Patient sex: F
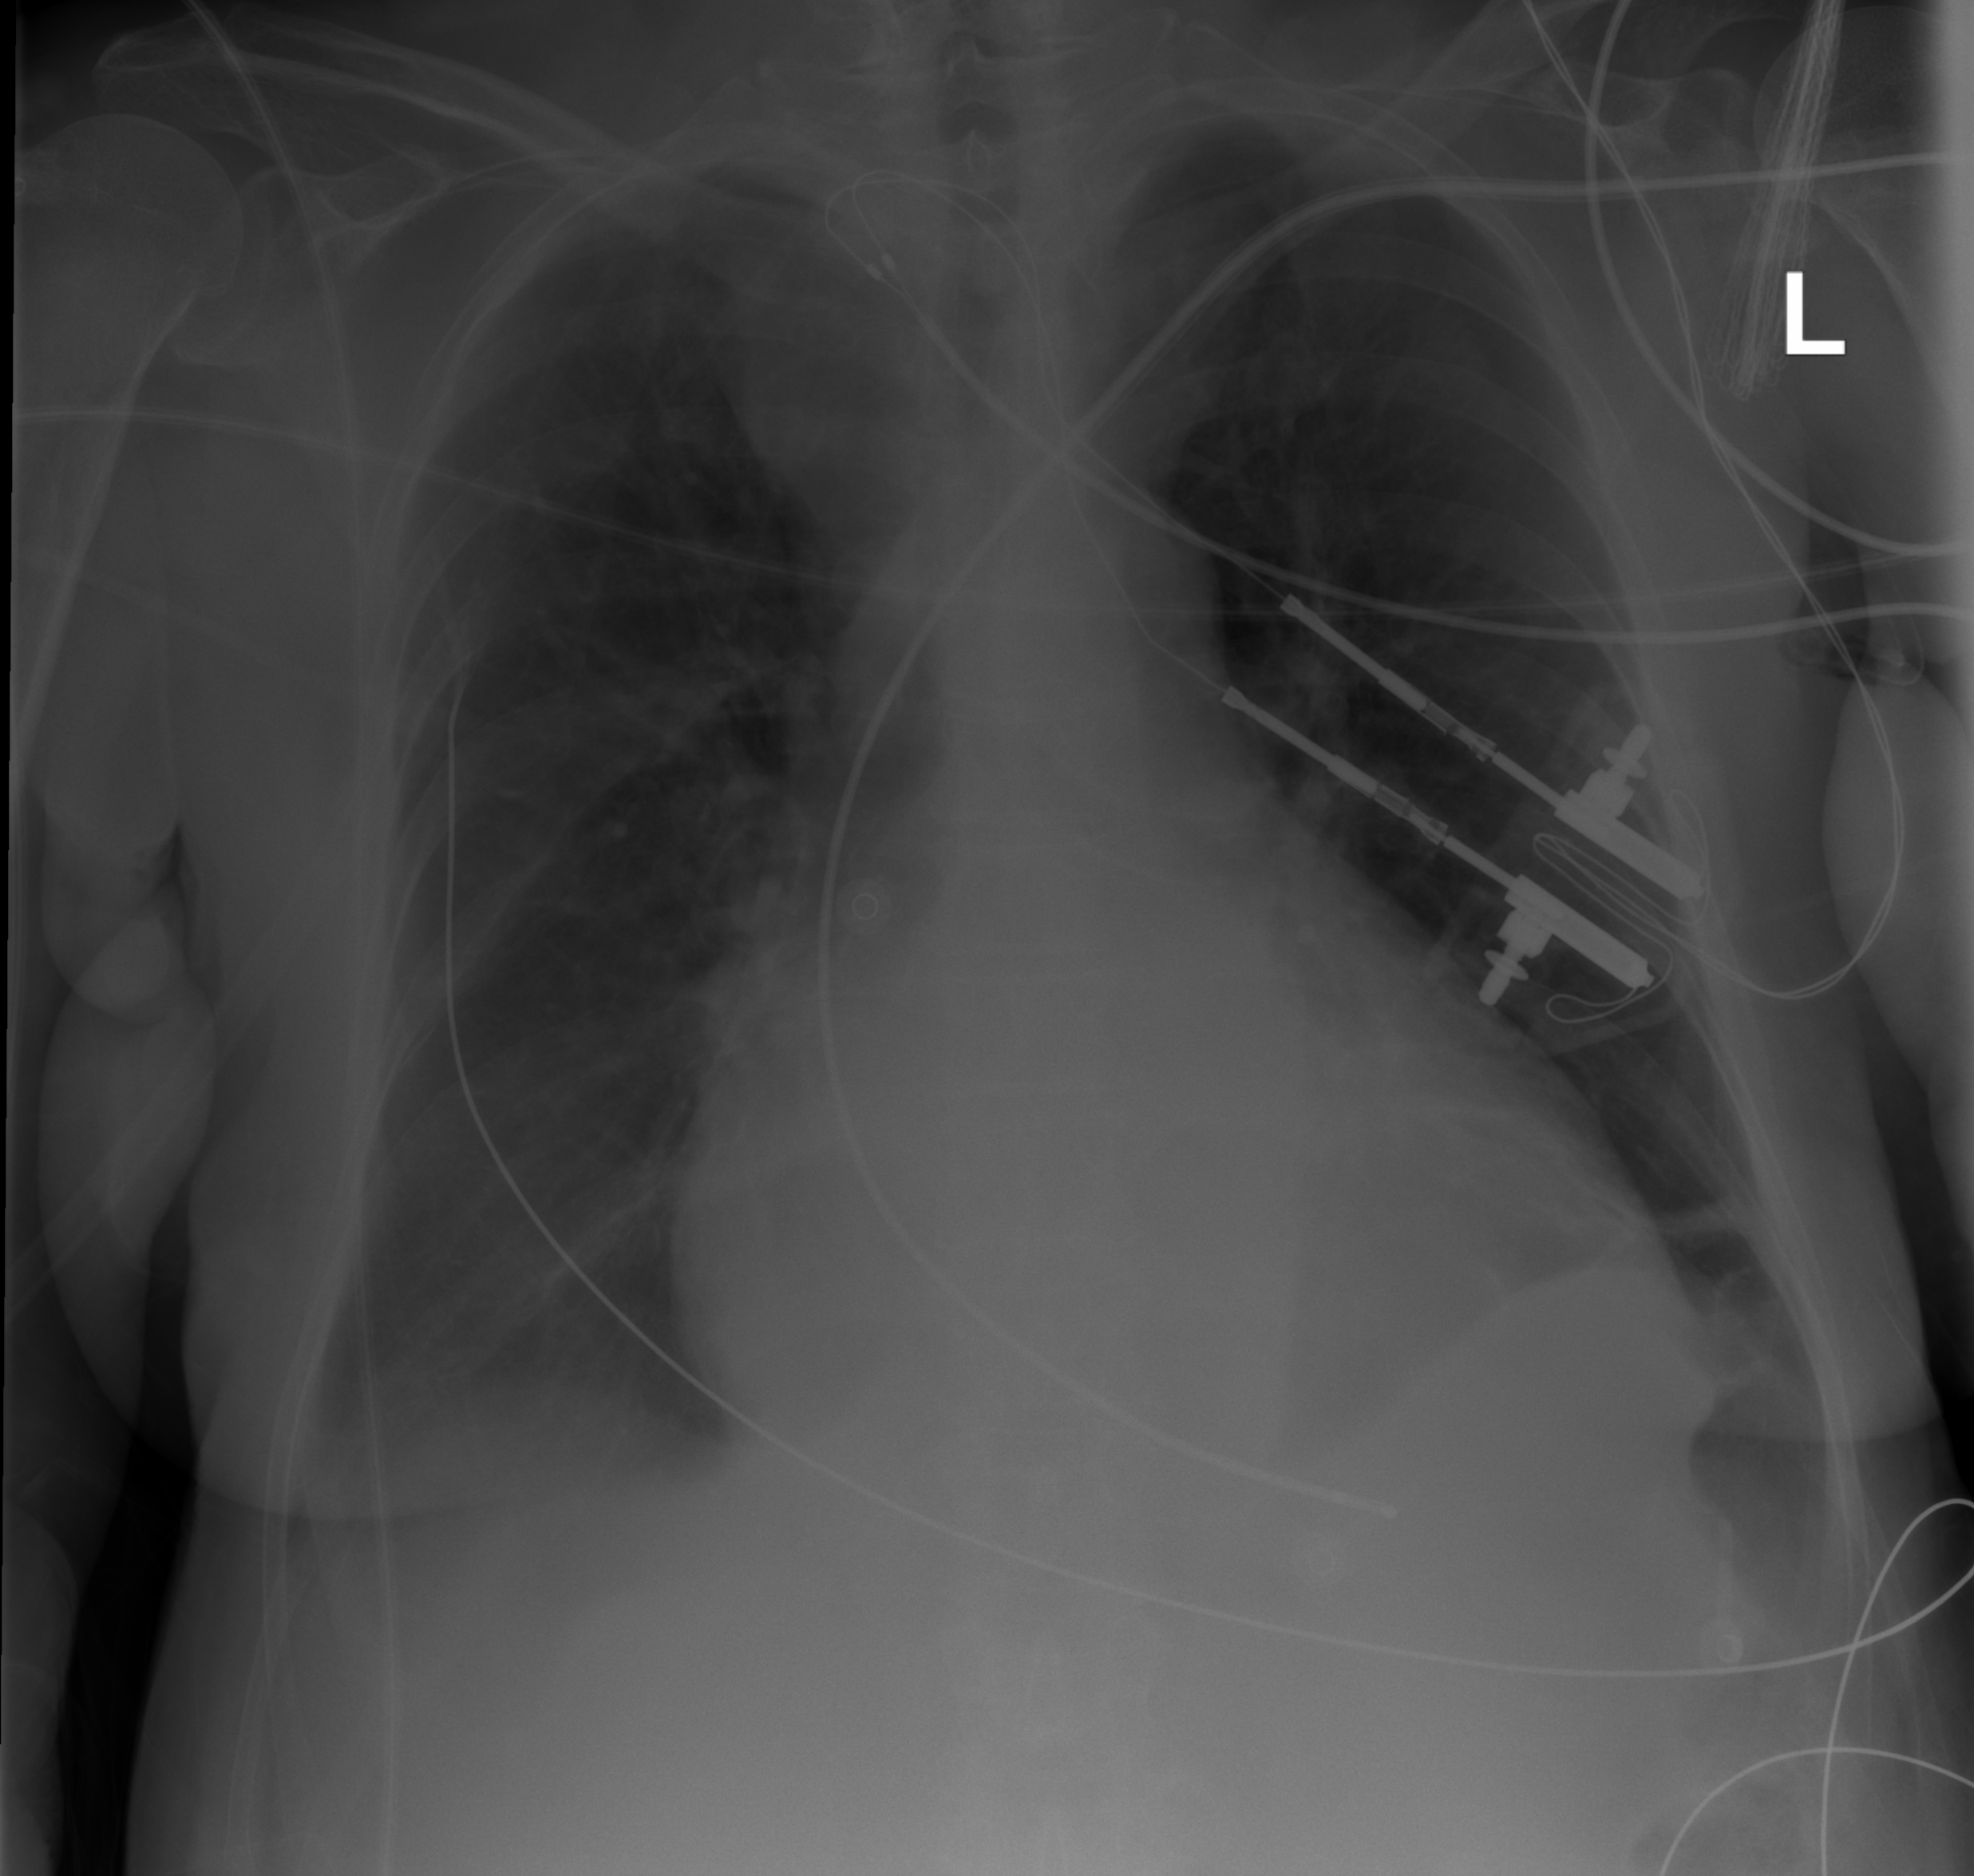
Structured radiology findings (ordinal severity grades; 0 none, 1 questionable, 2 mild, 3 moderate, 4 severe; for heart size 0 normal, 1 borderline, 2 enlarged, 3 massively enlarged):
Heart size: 2
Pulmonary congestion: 2
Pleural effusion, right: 2
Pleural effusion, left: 0
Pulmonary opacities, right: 0
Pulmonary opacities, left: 0
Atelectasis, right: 2
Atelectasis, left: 2